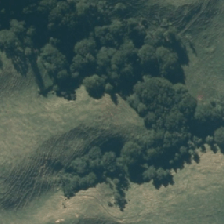
Land cover: broadleaved_indigenous_hardwood